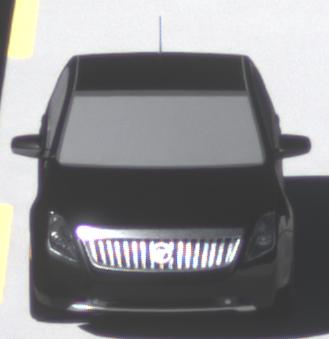
Make: Mercury
Model: Milan
Detailed model: -
Model produced from: 2009
Model produced until: 2010
Doors: 4
Color: black
Road condition: dry road
Daytime: morning or afternoon
Contrast: high contrast